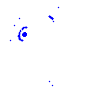
Particle: electron